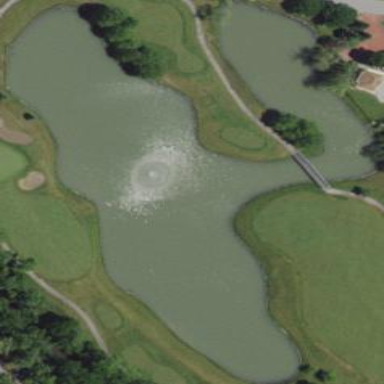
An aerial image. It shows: Water hazard on golf course.